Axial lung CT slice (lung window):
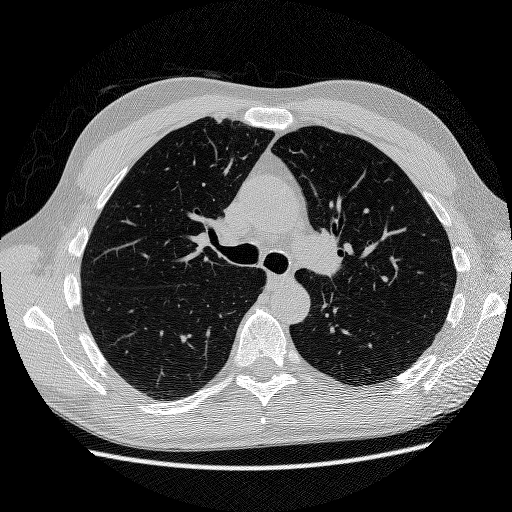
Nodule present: no